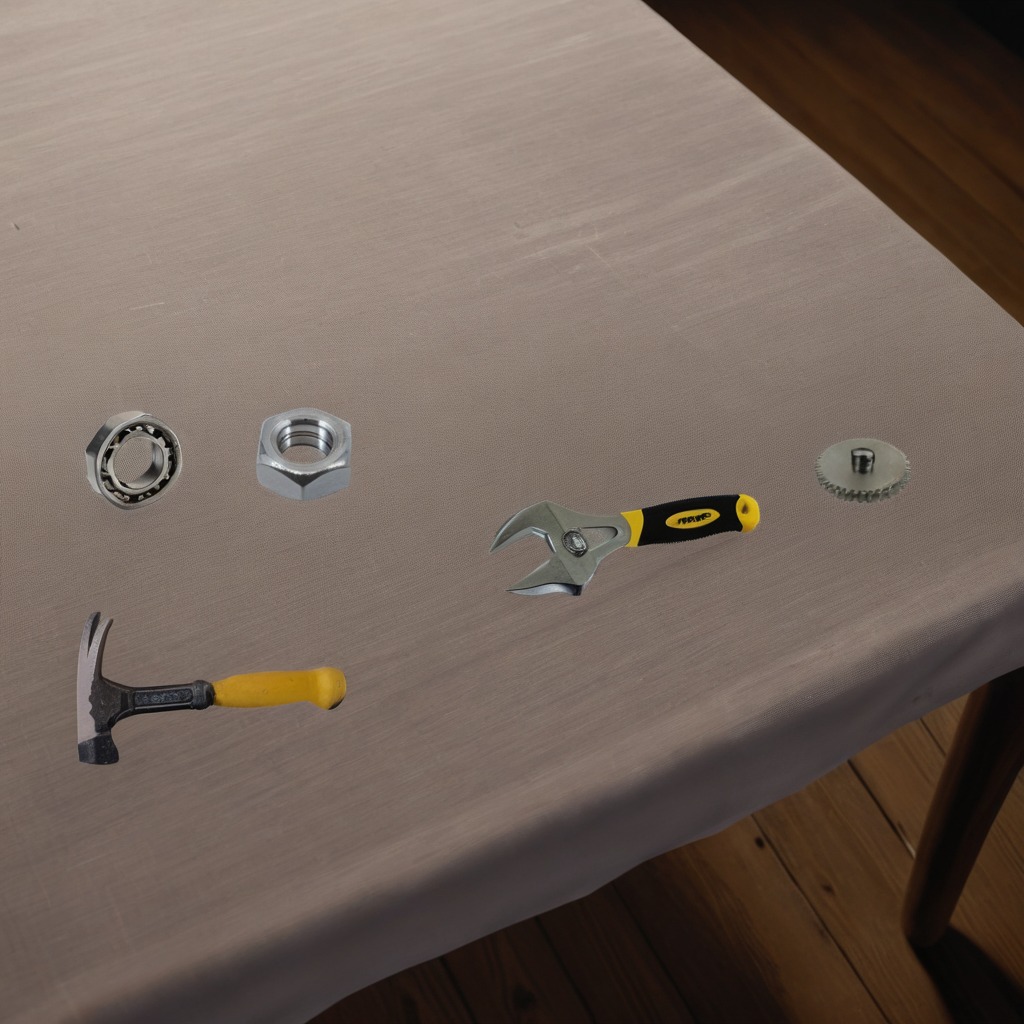
A metal ball bearing, a steel gear with teeth, a hammer, a metal nut, and a wrench are lying on the wooden table.